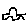
Label: car